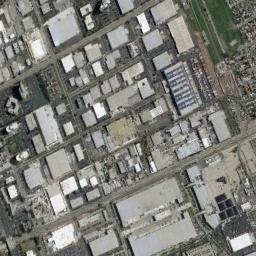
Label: industrial_area